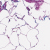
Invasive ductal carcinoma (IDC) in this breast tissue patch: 0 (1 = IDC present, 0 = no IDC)